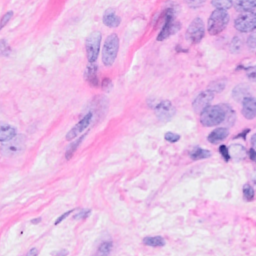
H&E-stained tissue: Breast